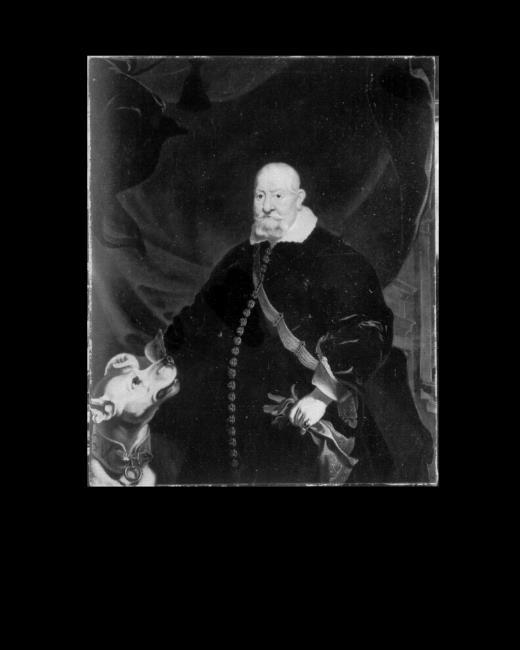
Title: Portrait of ElectorJohann Georg I of Saxony
Artist: Frans Luyckx
Earliest date: 1645
Latest date: 1650
Genre: painting
Iconography: Gloves
Keywords: man's portrait, old man, prince-elector, half-length, head frontal, body frontal, standing (position), glove/gloves in hand, little-finger ring, dog